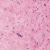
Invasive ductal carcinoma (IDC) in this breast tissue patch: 0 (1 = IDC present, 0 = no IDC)